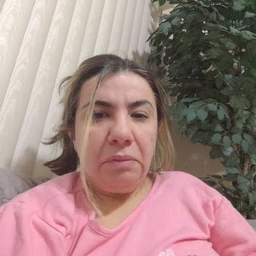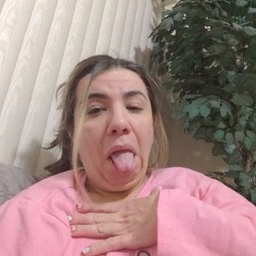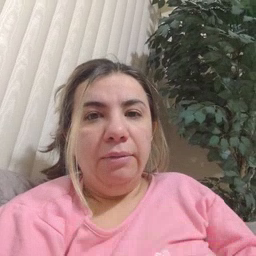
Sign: yucky